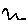
Label: zigzag